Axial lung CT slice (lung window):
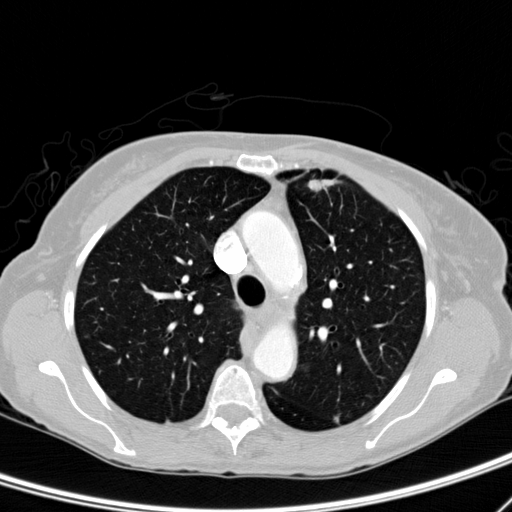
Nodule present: yes
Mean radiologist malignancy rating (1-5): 5